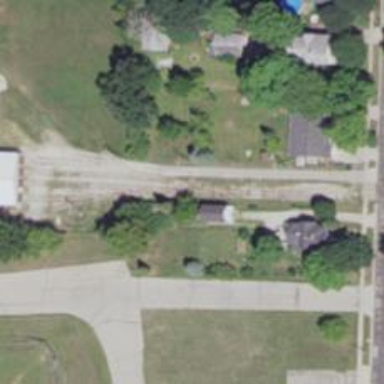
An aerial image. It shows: Preserved rail spur.